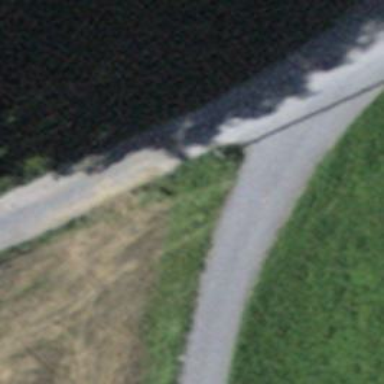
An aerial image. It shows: Unpaved unclassified road.